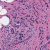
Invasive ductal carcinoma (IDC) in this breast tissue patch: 1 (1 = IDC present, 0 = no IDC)